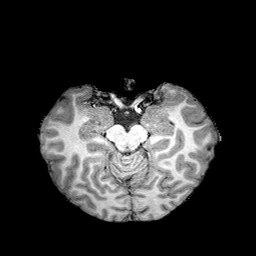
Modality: T1w
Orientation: coronal
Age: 20
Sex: male
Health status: healthy